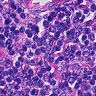
Metastatic tissue present: no